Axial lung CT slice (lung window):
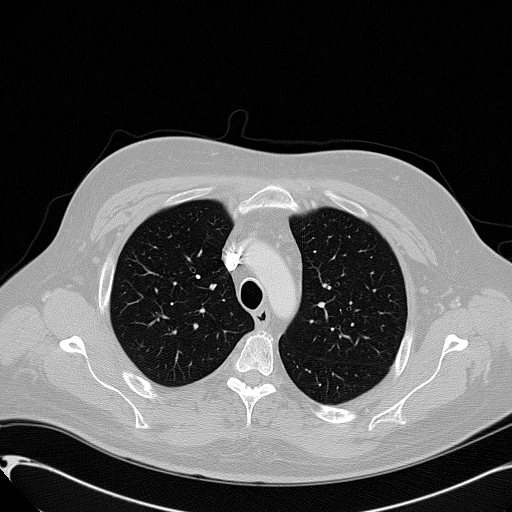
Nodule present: no